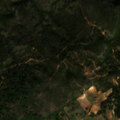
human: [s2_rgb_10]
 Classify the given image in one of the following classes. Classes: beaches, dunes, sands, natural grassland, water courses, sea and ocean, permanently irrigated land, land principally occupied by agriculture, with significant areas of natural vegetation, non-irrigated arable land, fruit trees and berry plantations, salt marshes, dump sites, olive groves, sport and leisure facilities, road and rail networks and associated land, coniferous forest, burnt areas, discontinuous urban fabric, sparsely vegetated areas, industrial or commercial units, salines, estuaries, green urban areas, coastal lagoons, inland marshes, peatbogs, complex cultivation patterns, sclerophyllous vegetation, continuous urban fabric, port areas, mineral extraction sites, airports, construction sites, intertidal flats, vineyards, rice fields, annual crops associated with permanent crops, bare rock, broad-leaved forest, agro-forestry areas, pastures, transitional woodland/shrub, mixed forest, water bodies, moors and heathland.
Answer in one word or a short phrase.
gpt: olive groves, land principally occupied by agriculture, with significant areas of natural vegetation, coniferous forest, sclerophyllous vegetation, transitional woodland/shrub